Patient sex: F
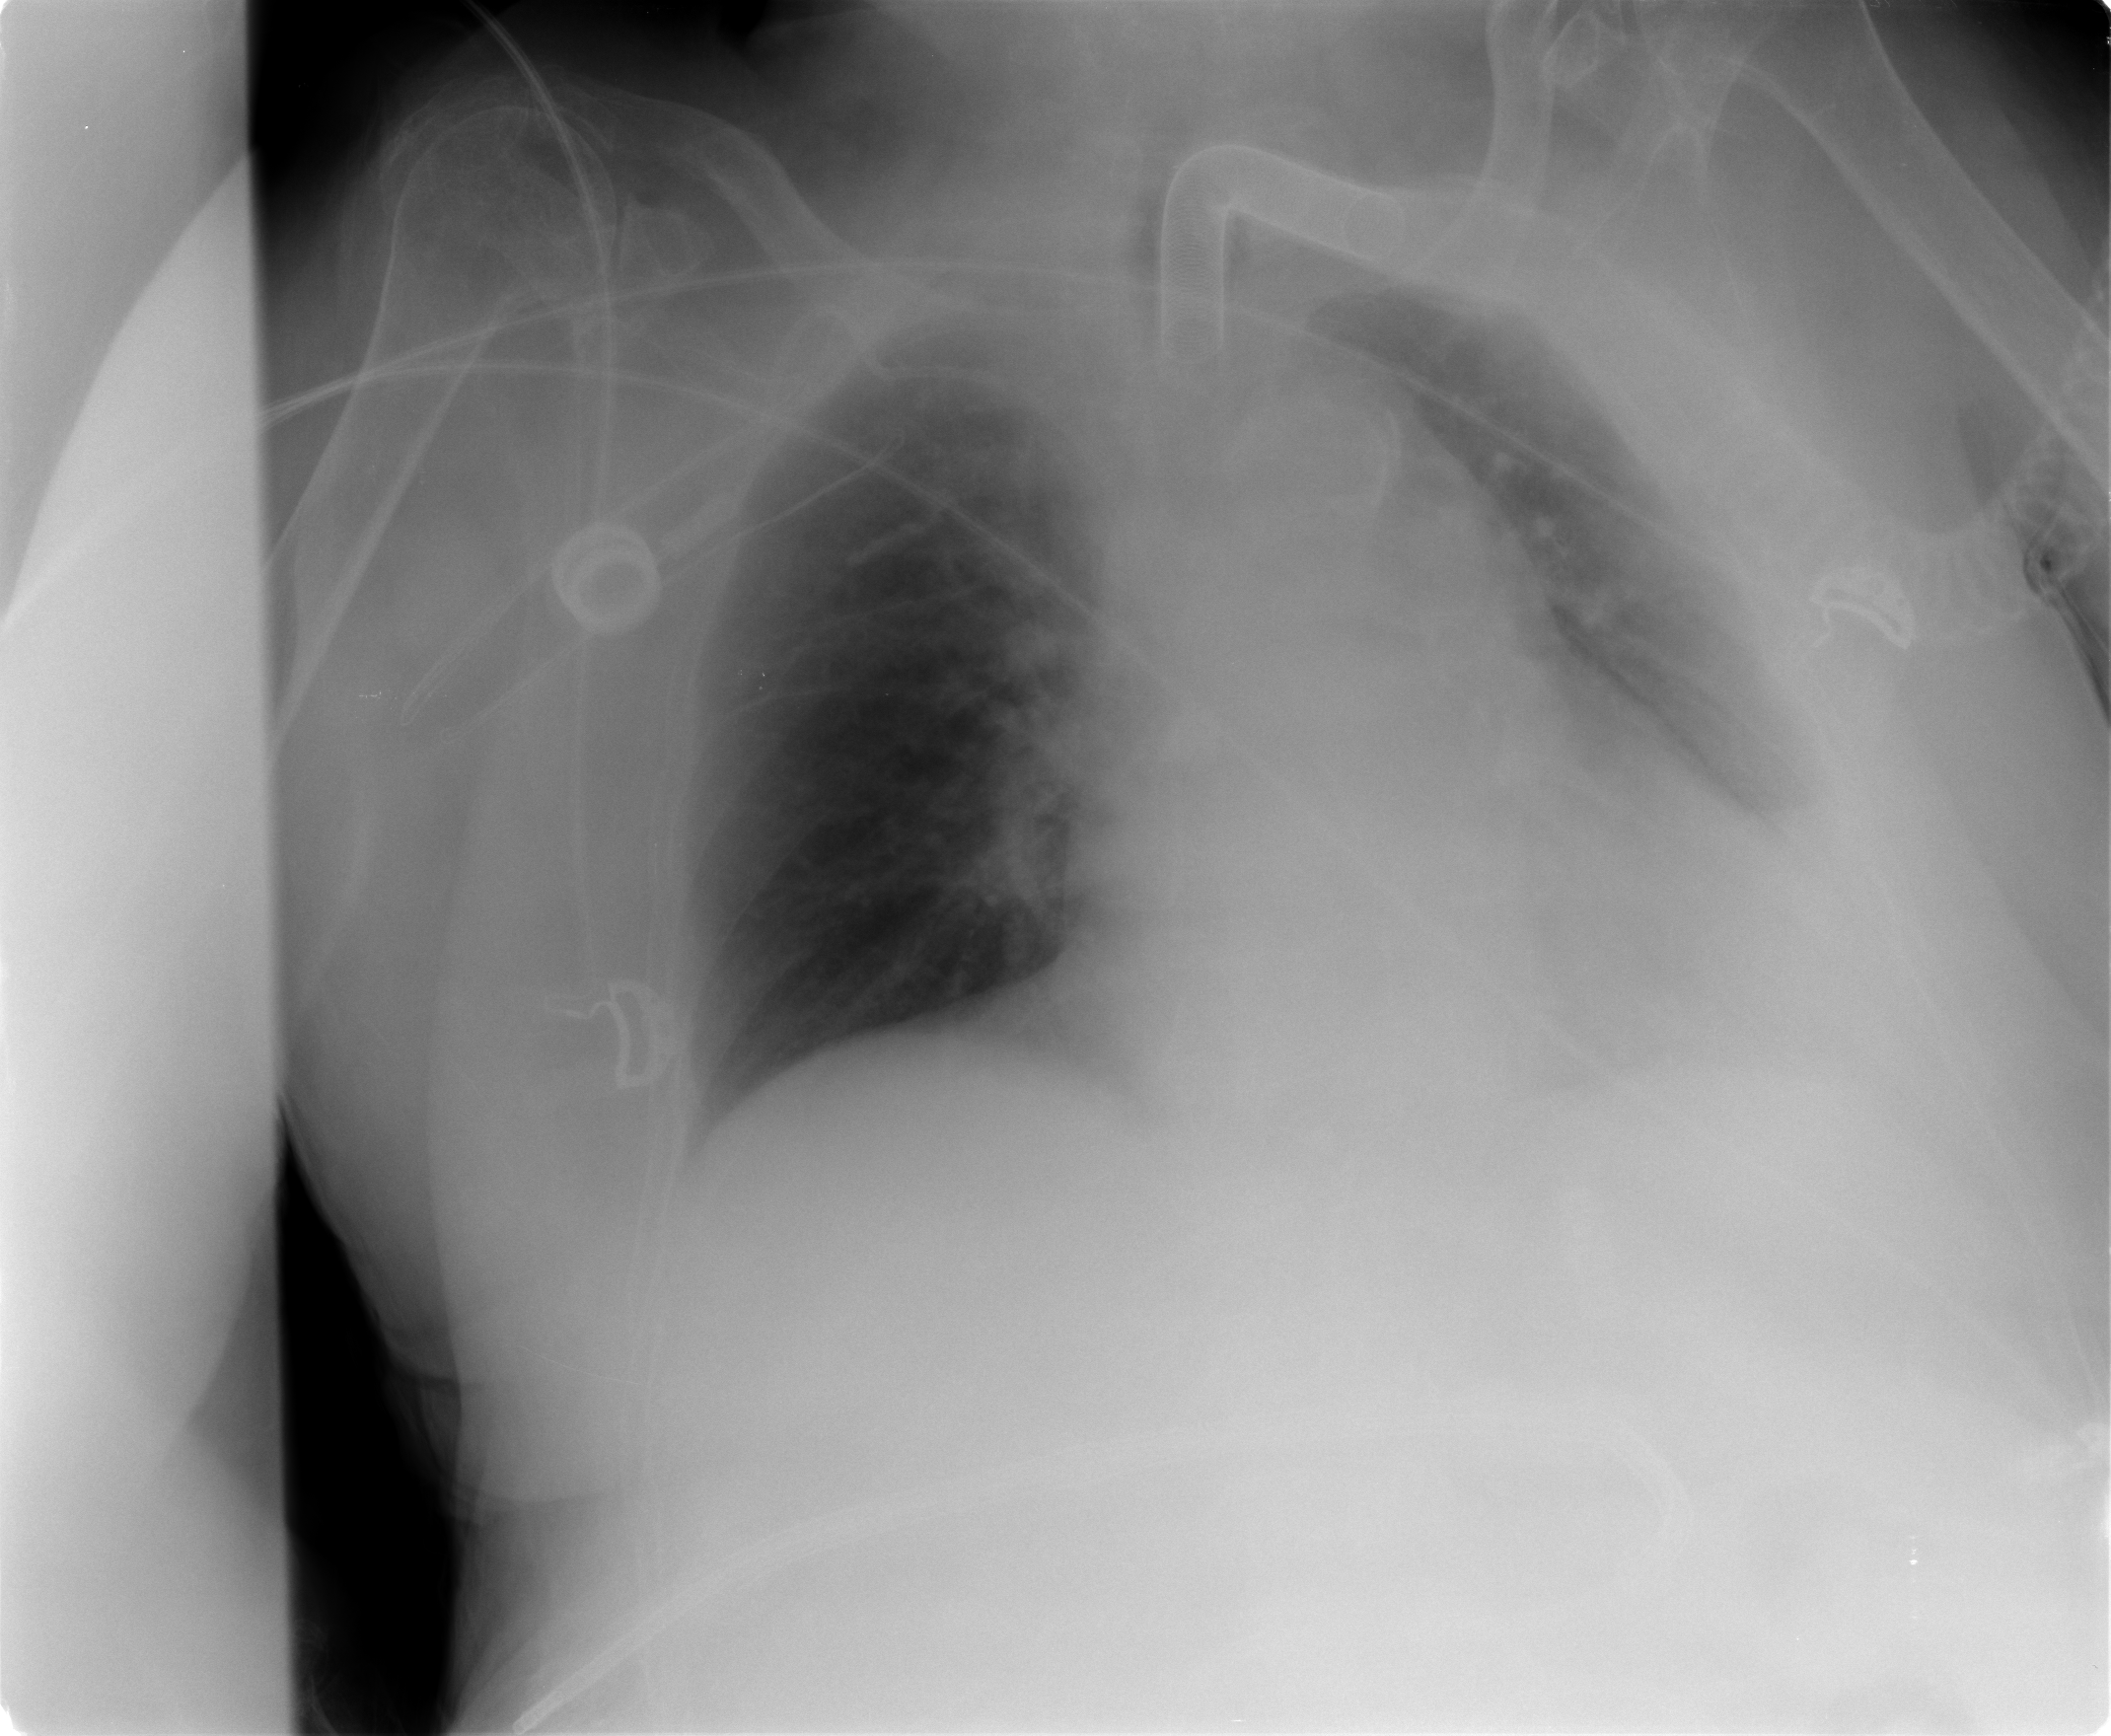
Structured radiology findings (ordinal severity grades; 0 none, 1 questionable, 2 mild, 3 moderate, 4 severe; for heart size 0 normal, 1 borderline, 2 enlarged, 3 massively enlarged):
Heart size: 2
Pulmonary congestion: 2
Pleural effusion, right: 0
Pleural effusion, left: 2
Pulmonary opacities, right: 0
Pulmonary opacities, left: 0
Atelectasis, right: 0
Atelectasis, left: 3